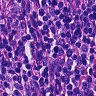
Metastatic tissue present: no